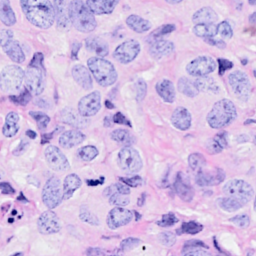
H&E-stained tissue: Breast